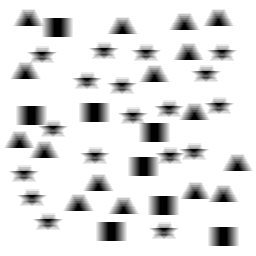
Squares: 8
Triangles: 16
Stars: 18
Total shapes: 42